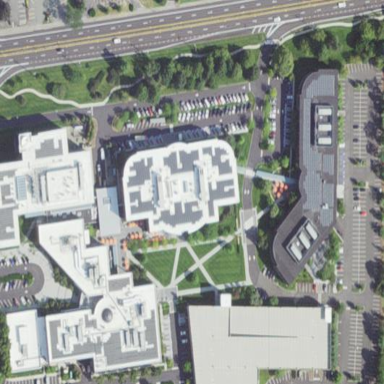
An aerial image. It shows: Office building.